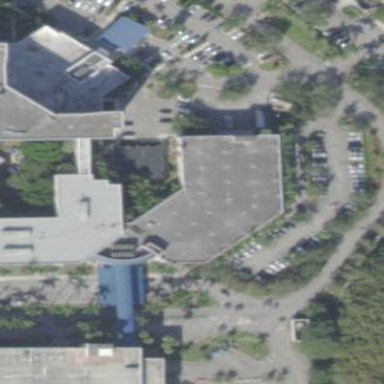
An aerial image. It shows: Clinic building.